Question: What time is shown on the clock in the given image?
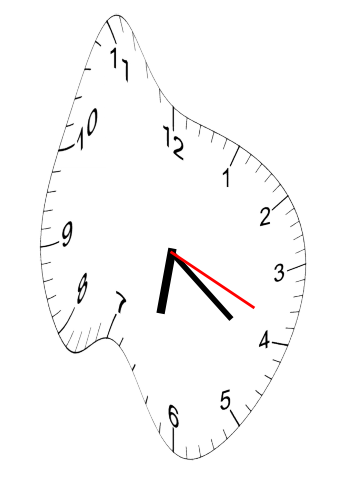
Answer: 06:21:19